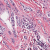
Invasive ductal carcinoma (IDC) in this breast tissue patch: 1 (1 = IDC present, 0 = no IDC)